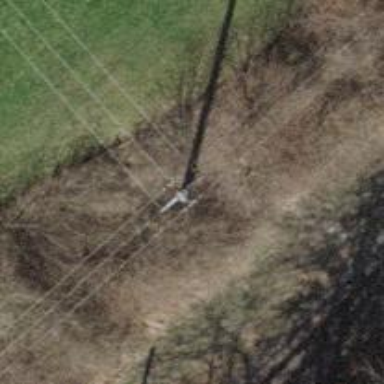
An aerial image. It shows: Power pole.